Interaction volume radius: 10 \u00c5
Interaction volume height: 50 \u00c5
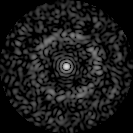
Disorder parameter: 0.8405